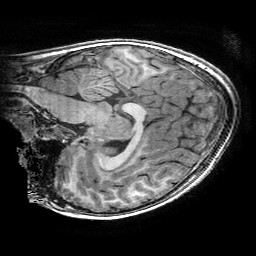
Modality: T1w
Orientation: sagittal
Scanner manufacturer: ge
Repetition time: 0.008096 s
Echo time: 0.00318 s